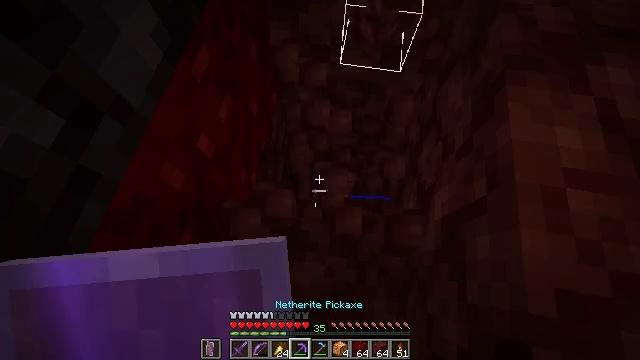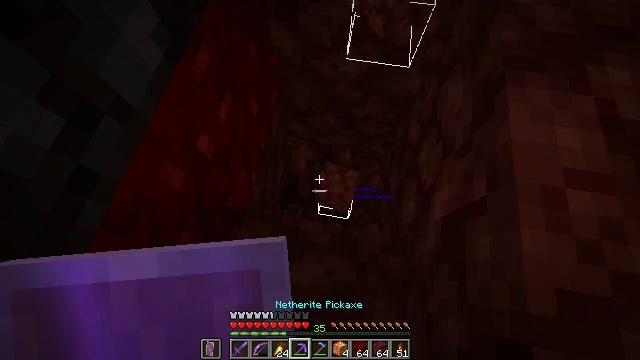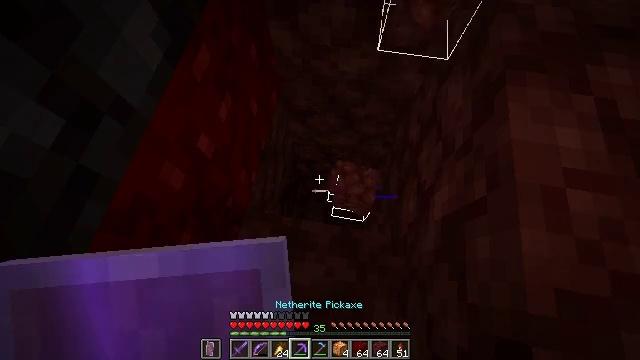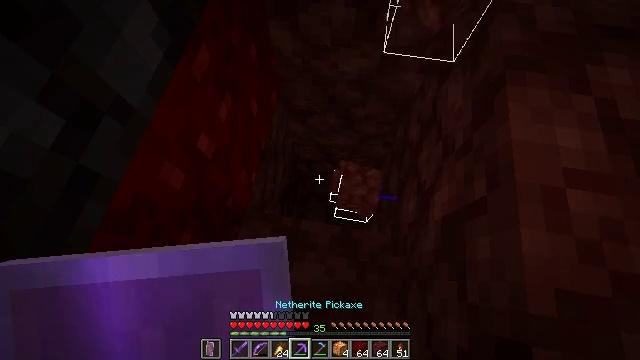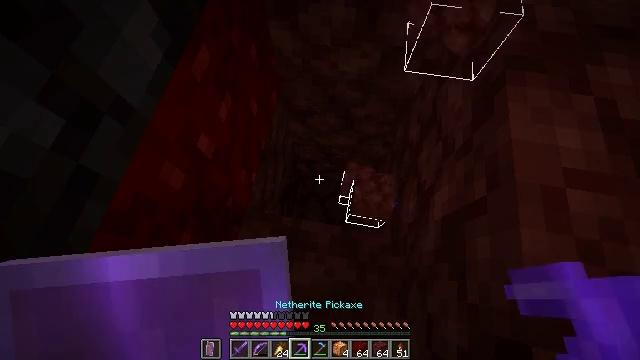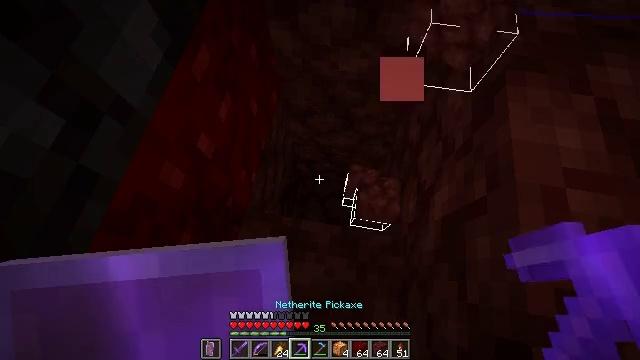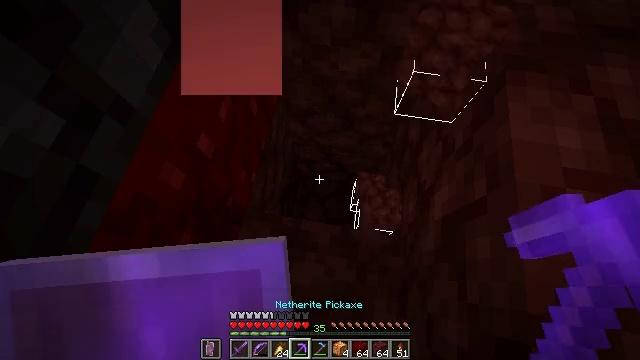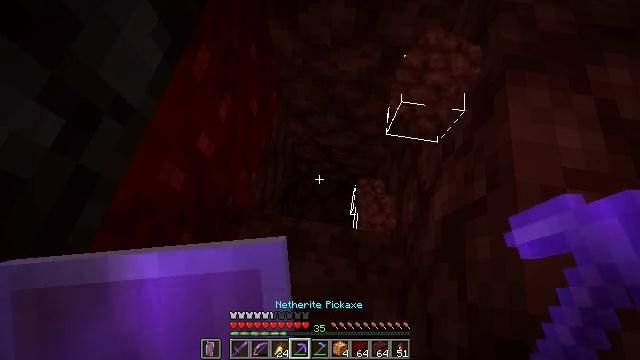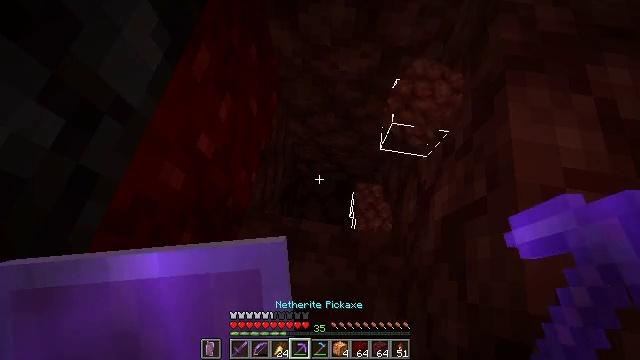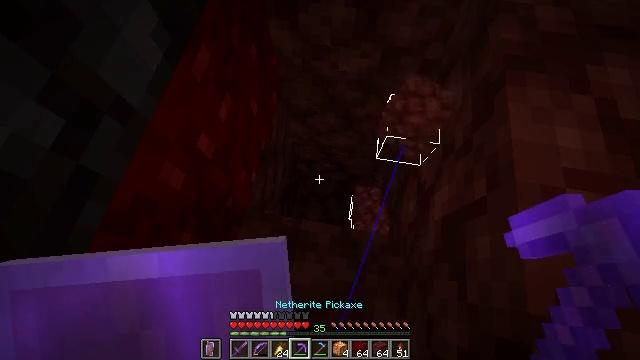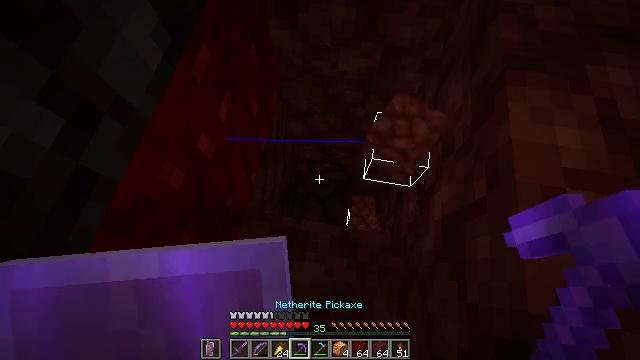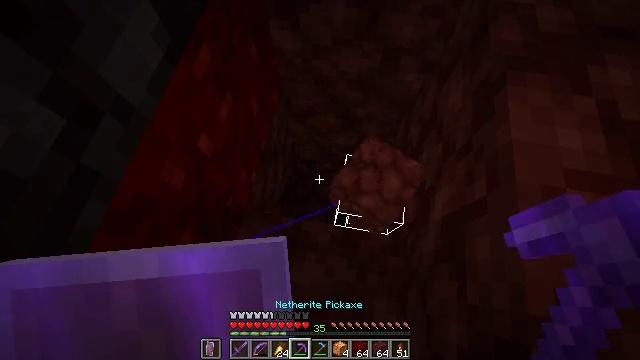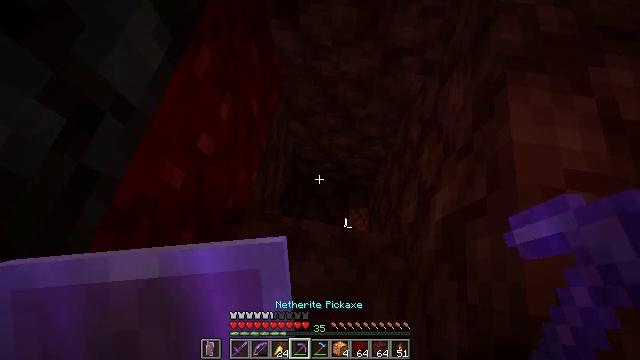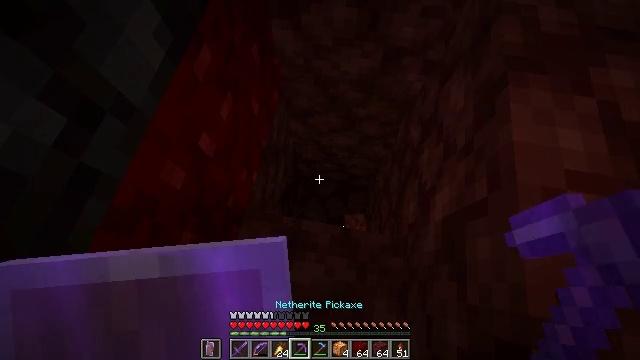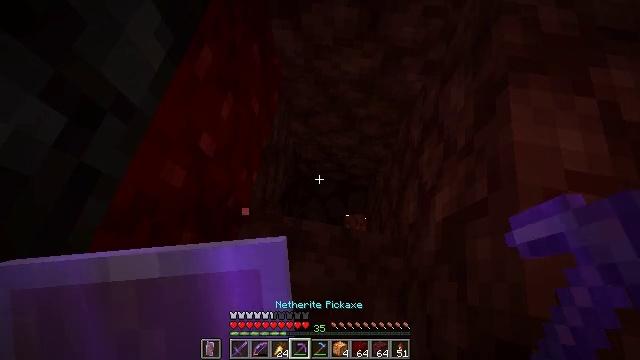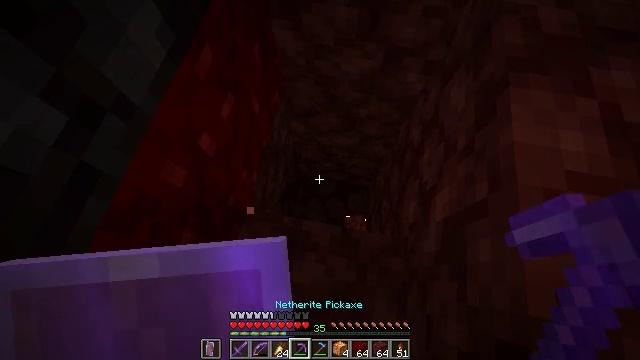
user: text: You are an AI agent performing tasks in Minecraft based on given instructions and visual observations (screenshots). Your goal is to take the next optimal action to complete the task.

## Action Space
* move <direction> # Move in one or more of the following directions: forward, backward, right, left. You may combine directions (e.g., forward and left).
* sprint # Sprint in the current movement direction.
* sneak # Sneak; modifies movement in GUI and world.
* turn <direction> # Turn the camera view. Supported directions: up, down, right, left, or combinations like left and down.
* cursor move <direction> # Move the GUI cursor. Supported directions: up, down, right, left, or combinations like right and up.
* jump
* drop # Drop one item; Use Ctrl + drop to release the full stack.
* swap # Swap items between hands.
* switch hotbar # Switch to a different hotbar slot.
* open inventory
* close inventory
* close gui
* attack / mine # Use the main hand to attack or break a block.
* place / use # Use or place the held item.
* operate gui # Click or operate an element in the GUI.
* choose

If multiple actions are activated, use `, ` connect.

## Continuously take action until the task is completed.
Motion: motion action
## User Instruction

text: Harvest nether wart blocks for resources.
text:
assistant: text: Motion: no_op
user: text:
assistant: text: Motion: no_op
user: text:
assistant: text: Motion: no_op
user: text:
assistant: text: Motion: no_op
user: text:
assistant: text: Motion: no_op
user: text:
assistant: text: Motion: no_op
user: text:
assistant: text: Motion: no_op
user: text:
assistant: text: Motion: no_op
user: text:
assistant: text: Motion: no_op
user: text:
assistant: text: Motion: no_op
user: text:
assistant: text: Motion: no_op
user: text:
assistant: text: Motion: no_op
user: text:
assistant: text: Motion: no_op
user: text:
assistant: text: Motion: no_op
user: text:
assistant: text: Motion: no_op
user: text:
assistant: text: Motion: no_op
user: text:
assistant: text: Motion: no_op
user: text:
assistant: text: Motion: no_op
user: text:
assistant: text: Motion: no_op
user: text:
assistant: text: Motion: no_op
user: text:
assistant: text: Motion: no_op
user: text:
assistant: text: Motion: no_op
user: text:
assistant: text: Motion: no_op
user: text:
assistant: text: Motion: no_op
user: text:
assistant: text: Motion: no_op
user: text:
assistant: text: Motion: no_op
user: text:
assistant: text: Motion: turn left
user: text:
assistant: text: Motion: turn left
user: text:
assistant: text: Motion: move right, turn left
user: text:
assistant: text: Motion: move right, turn left